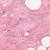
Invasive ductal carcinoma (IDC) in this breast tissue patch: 0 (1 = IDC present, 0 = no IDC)